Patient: sex M, age 38
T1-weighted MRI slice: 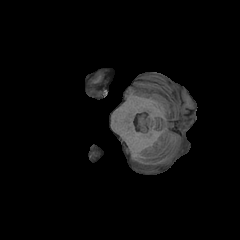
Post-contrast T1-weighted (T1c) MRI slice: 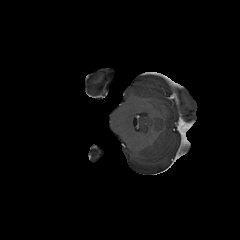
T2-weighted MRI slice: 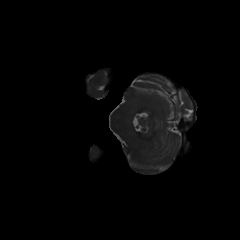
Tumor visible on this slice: no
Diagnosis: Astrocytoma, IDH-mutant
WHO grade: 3